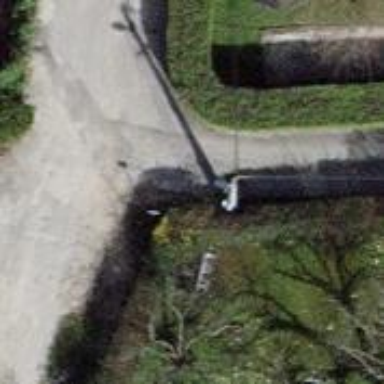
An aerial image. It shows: Hedge barrier.